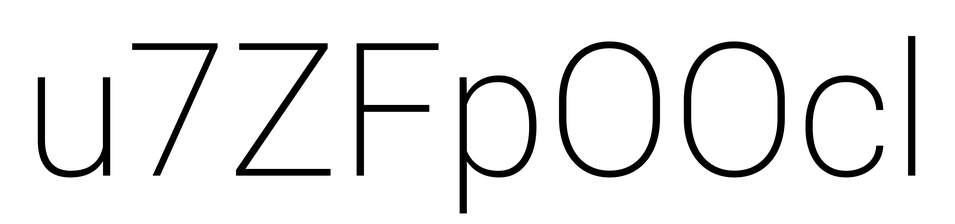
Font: Roboto_ExtraLight